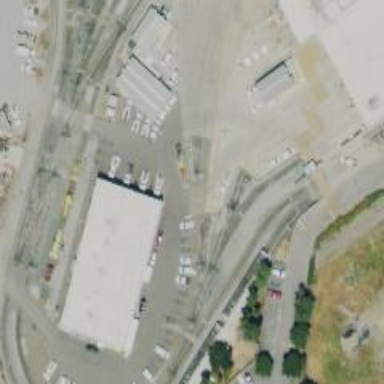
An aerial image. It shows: Light rail yard with electrified contact lines.